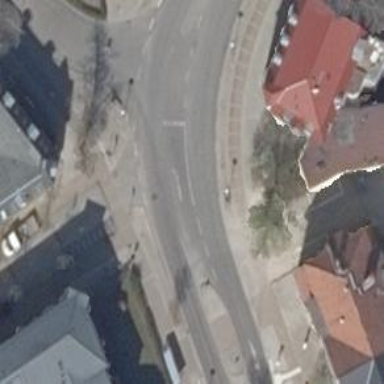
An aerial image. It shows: Sidewalk.